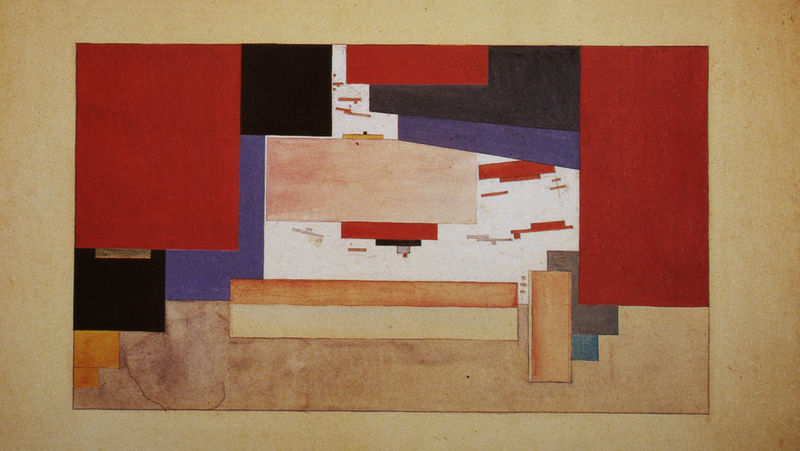
Titel: Suprematismus. Studie für Vorhänge für den Konferenzraum des Arbeitslosenkomitees
Künstler: El Lissitzky
Standort: Moskau
Institution: Tretjakow-Galerie
Schlagwörter: blau, gemälde, weiß, aquarell, gelb, ocker, braun, schwarz, rot, beige, papier, moderne, abstrakt, formen, lila, vorhänge, rechtecke, karos, eckig, rechteck, kunst, graphisch, würfel, quader, schwart, geometrie, kästchen, quadrat, anordnung, miro